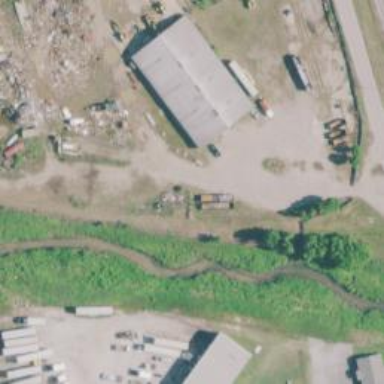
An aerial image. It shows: Abandoned spur railway.